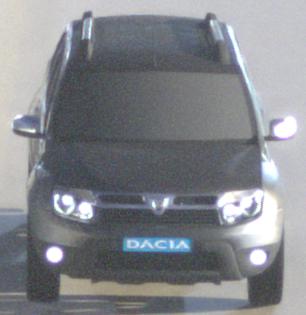
Make: Dacia
Model: Duster dCi 110 FAP
Detailed model: Duster (I)
Model produced from: 2010/06
Model produced until: 2013/11
Doors: 5
Color: gray
Road condition: dry road
Daytime: night
Contrast: high contrast